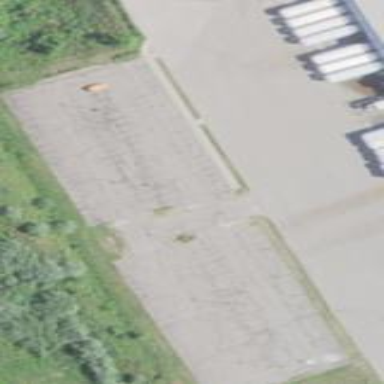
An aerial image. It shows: Parking area.